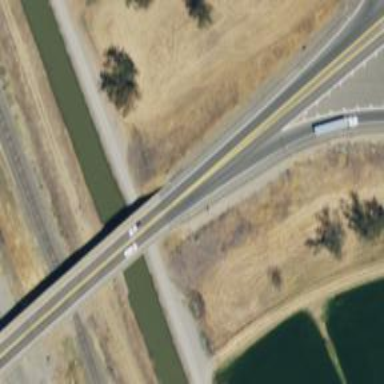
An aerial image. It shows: Asphalt trunk highway.